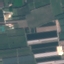
Label: PermanentCrop